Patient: sex M, age 73
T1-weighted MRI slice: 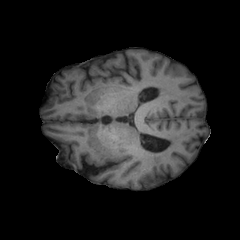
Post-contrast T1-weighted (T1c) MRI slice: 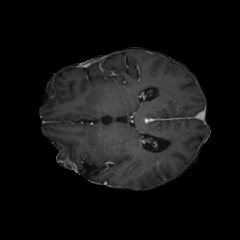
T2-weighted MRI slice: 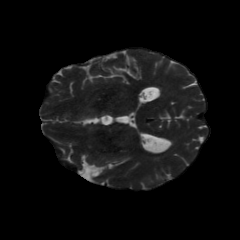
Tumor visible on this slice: no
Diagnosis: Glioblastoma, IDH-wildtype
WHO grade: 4